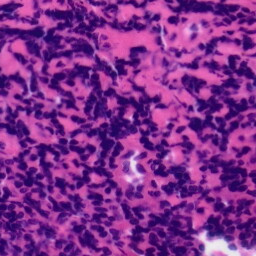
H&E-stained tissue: Tonsil